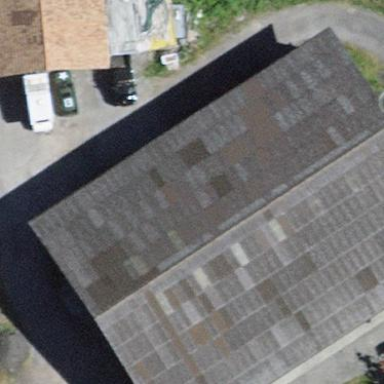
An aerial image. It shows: Barn.